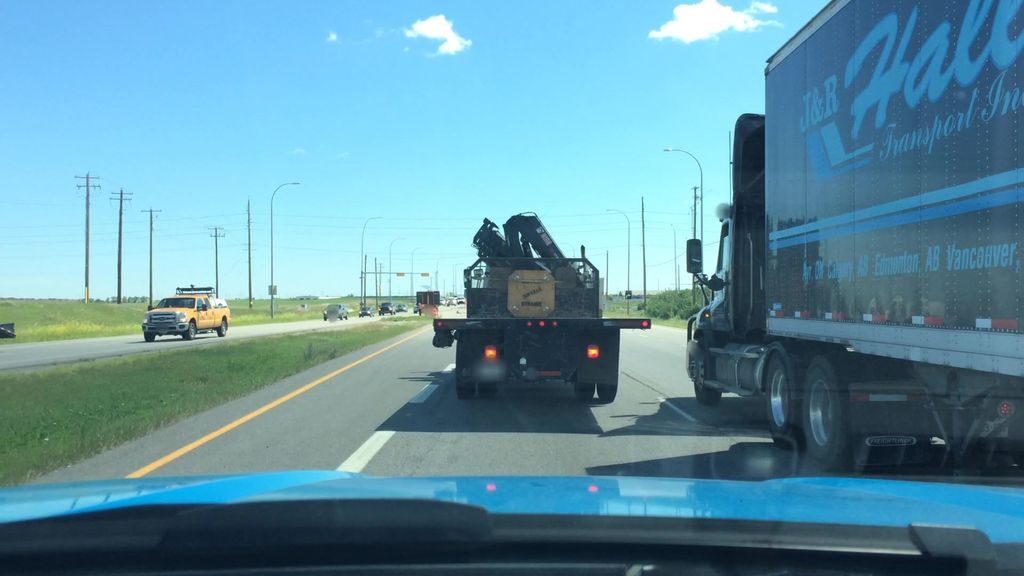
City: calgary